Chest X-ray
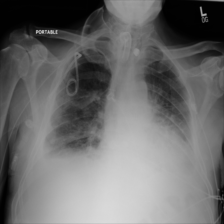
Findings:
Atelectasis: negative
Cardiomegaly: negative
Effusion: negative
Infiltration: negative
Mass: negative
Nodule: negative
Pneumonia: negative
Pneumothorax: negative
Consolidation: negative
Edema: negative
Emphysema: negative
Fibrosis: negative
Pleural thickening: negative
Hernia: negative